Field crop: tomato
Growth stage: 2
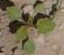
Species: solanum